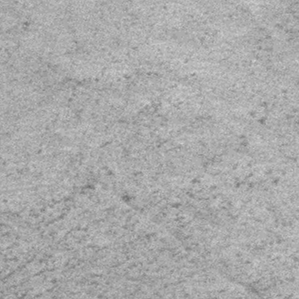
Label: frost